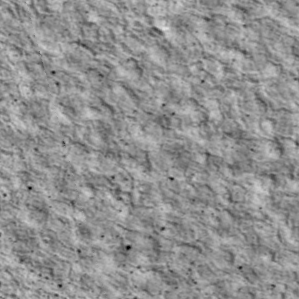
Label: non_frost